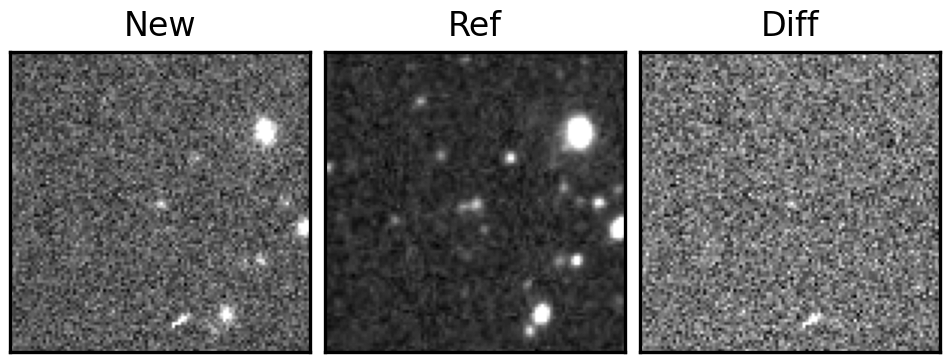
Label: real